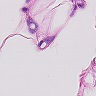
Metastatic tissue present: no